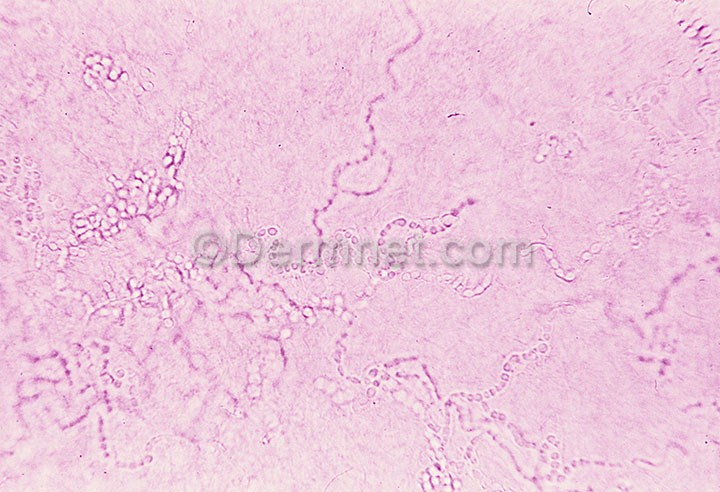
Disease: Tinea Ringworm Candidiasis and other Fungal Infections